Question: I'm trying to look on on the root of a AD server for users with tomcat5.5 and JNDIRealm, but it seems that there are several referrals to other locations in the whole AD structure and one of the referrals give a '"connection refused"' . With LDAP you can use the option 'referrals="ignore"' but this doesn't work if you use AD so you must use 'referrals=follow' otherwise you get a 'Unprocessed Continuation Reference(s)' exception
Is there a way that I can ignore all referrals to other servers?
current config in a server.xml file:
'''
<Realm className="org.apache.catalina.realm.JNDIRealm" debug="99"
connectionName="CN=root_user,OU= foo,OU= bar ,dc=example,dc=com"
connectionPassword="hideMe!"
connectionURL="ldap://****:389"
userBase="DC=example,DC=com"
userSearch="(&amp;(objectClass=user)(sAMAccountName={0}))"
userSubtree="true"
roleBase="OU=rolles,dc=example,dc=com"
roleName="CN"
roleSearch="(member={0})"
roleSubtree="false"
/>
'''

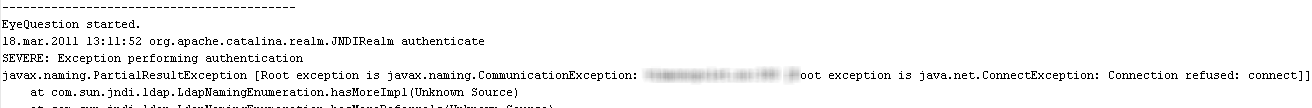
Answer: It seems that the active directory was corrupt. There where broken referal links. So be sure that the servers are all up and running